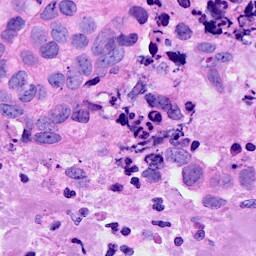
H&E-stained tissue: Breast